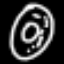
Label: donut